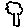
Label: tree